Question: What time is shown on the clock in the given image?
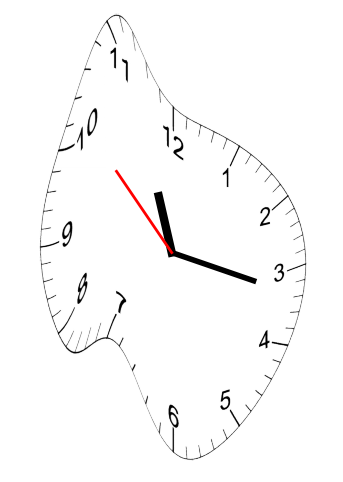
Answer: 11:16:52